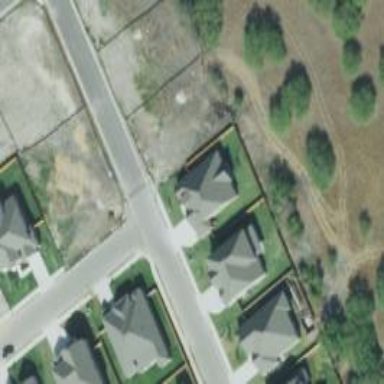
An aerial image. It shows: Smooth asphalt road in residential area.